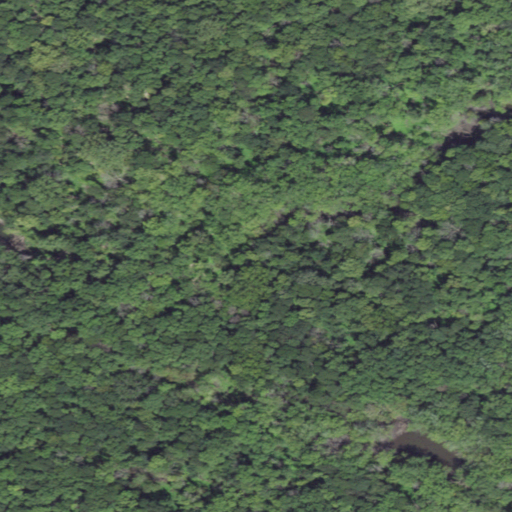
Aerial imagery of island in Iowa named Deadmans Island containing only woody wetlands